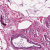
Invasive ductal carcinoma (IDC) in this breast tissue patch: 0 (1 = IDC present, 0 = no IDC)